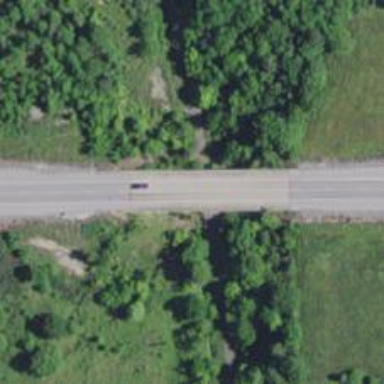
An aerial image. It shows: Primary highway bridge.